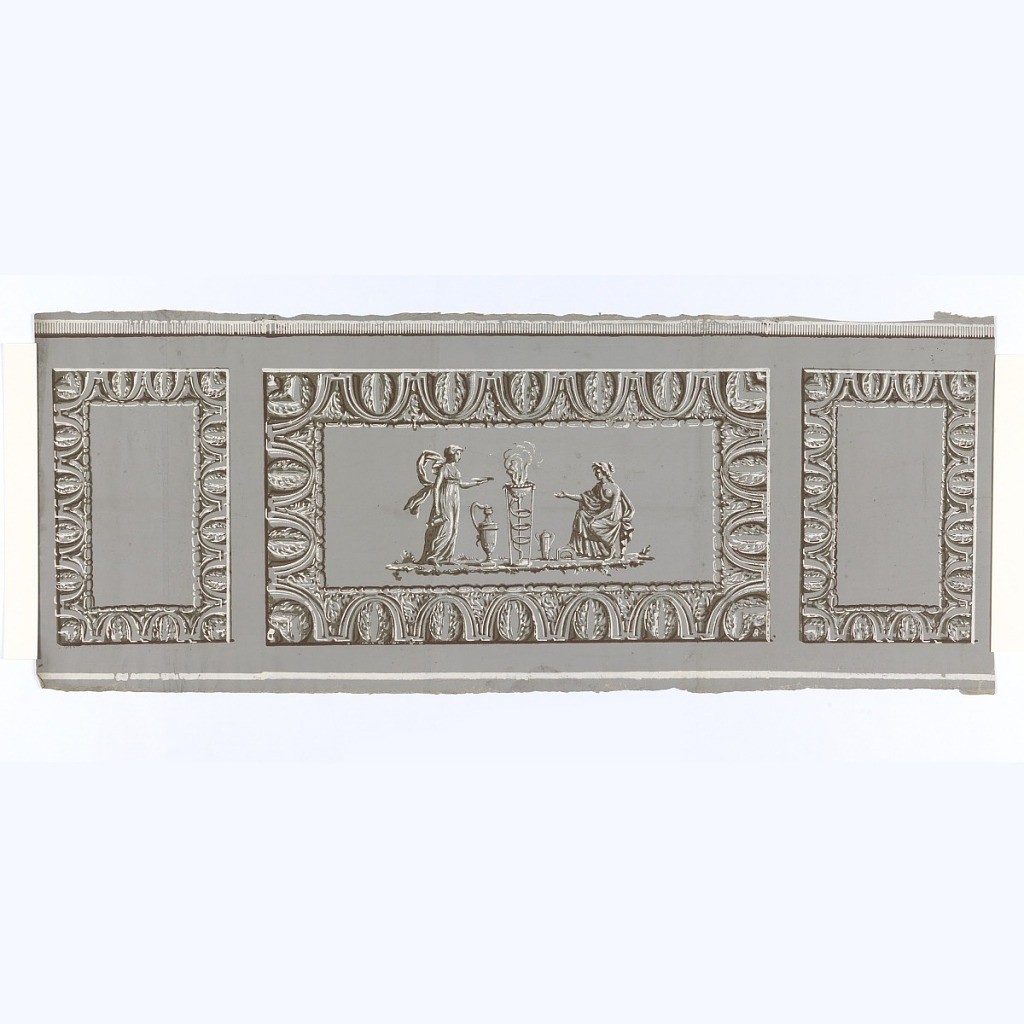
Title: Dado
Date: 1775–1825
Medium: Block-printed on handmade paper
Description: Grisaille with brown alternating panels.  Larger horizontal panels with 2 classical draped figures flanking tripod.

H# 631